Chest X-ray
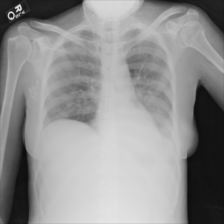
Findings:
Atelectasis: negative
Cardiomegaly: negative
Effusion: positive
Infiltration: positive
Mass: negative
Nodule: negative
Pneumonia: negative
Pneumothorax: negative
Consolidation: negative
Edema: negative
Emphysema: negative
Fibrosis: negative
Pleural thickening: negative
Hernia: negative